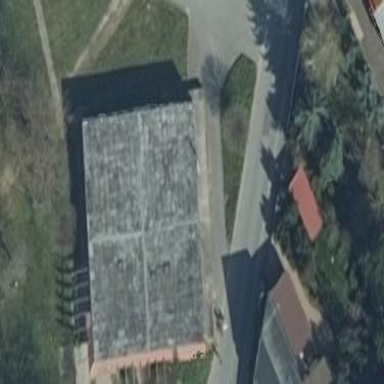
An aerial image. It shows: Building.